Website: walmart
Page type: address-validator
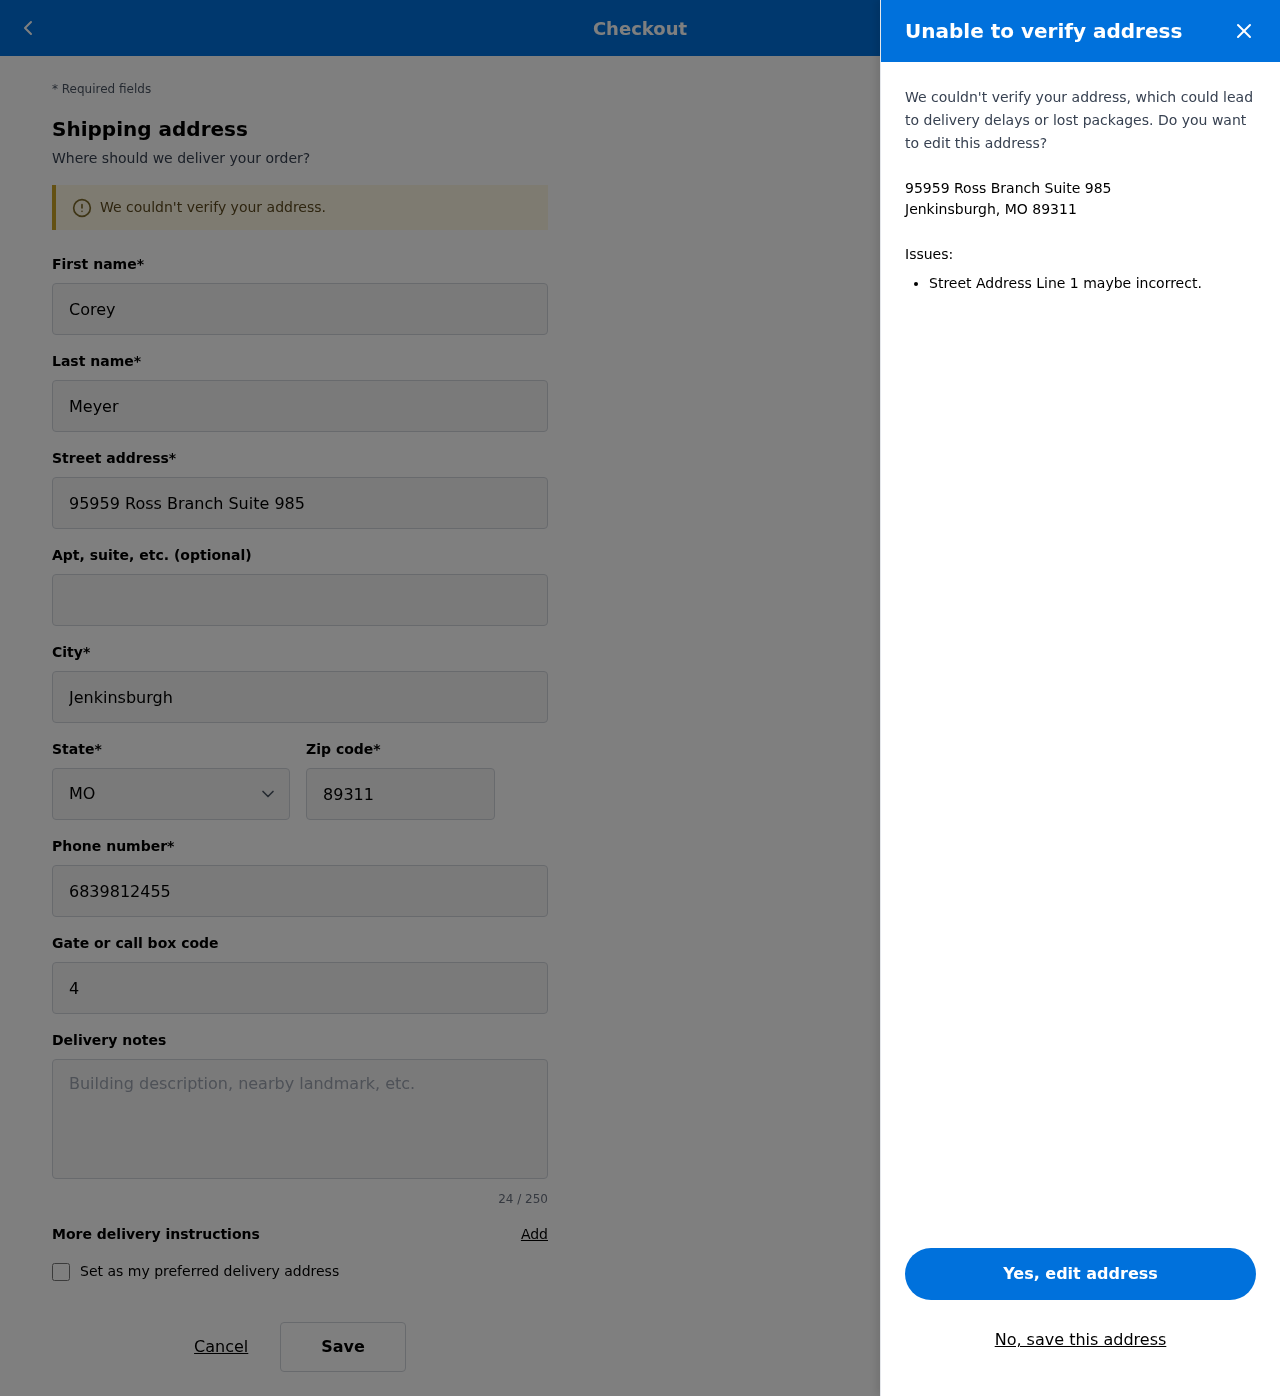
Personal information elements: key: PII_CITY_STATE_ZIP
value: Jenkinsburgh, MO 89311
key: PII_DELIVERY_INSTRUCTIONS
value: Place behind screen door
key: PII_STATE_ABBR
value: MO
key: PII_STREET
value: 95959 Ross Branch Suite 985
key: PII_FIRSTNAME
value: Corey
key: PII_LASTNAME
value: Meyer
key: PII_CITY
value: Jenkinsburgh
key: PII_POSTCODE
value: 89311
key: PII_PHONE
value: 6839812455
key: PII_SECURITY_CODE
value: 4385